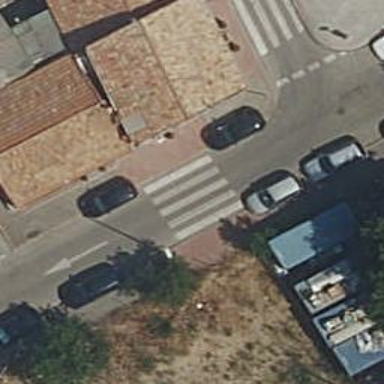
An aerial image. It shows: Zebra crossing on the road.